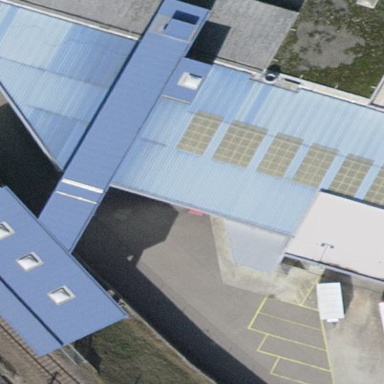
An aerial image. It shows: View of roof of building.